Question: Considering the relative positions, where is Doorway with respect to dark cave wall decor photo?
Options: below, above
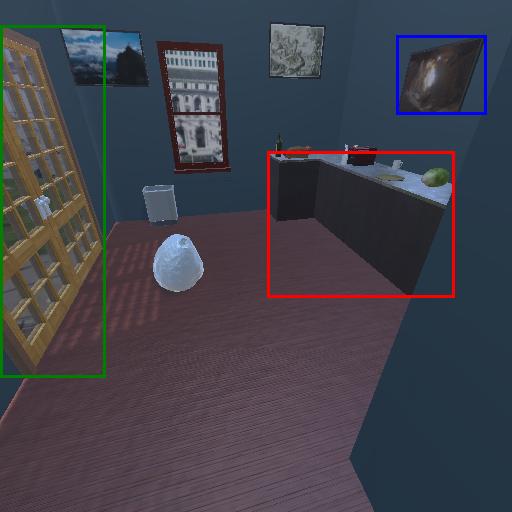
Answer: below